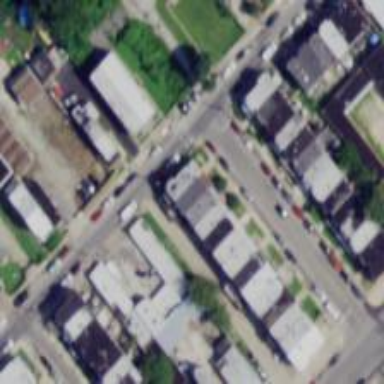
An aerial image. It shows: Alleyway designated as service road.